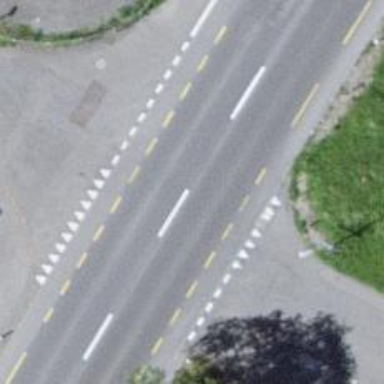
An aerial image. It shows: Primary highway with asphalt surface and designated cycle lane.